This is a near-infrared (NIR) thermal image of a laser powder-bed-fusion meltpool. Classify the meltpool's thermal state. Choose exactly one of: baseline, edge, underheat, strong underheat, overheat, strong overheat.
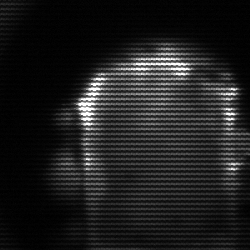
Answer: baseline